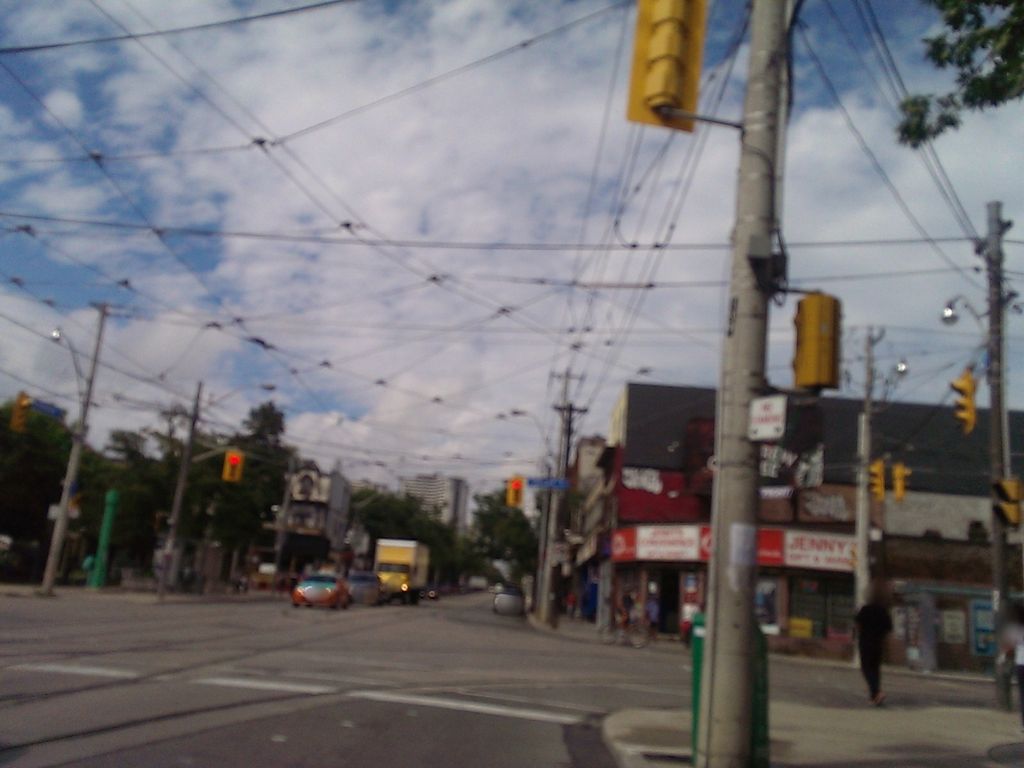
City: toronto